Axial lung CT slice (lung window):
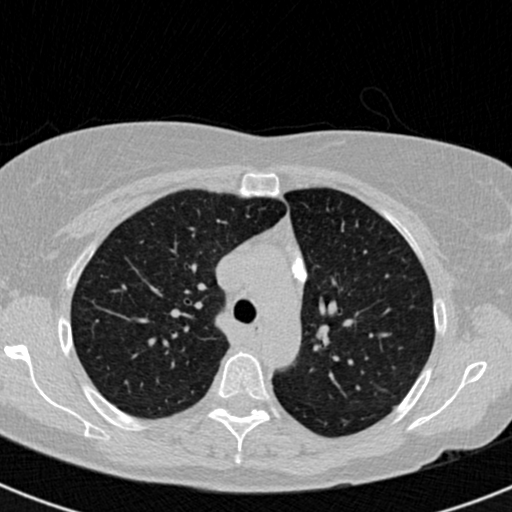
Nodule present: no